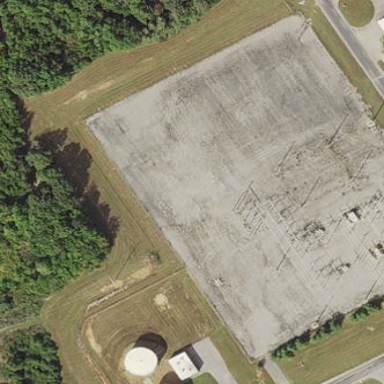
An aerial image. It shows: Power substation.